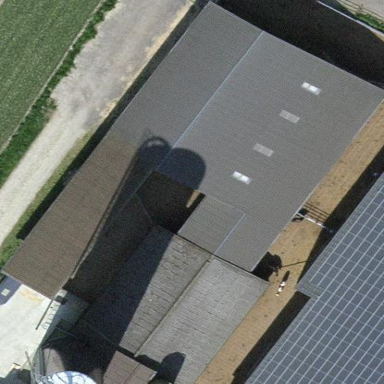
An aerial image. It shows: Farm building.